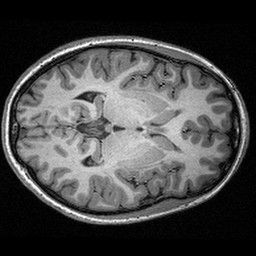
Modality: T1w
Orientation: axial
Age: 23
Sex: female
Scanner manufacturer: siemens
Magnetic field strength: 3 T
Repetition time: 2.53 s
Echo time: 0.00309 s